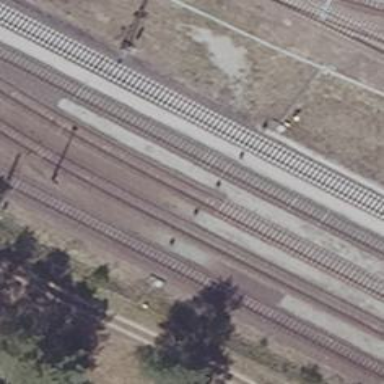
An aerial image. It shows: Railway signal.